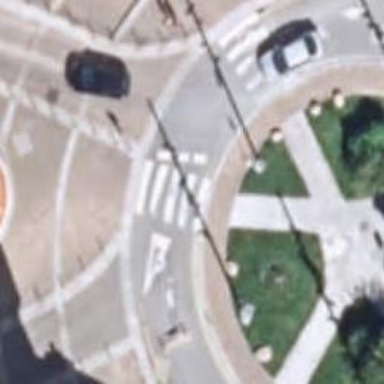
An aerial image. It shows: Marked crossing on the road.